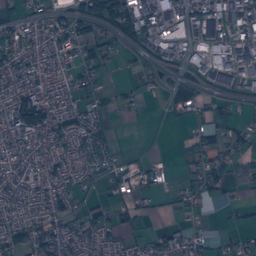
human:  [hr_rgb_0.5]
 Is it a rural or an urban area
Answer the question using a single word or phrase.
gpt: urban

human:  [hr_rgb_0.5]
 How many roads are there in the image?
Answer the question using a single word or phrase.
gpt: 647

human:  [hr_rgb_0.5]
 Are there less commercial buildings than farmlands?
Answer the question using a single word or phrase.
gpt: no

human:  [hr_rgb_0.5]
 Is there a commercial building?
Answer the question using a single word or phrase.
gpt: yes

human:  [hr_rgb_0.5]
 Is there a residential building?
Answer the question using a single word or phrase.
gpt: yes

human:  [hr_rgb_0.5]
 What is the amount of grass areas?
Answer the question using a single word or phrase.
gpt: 268

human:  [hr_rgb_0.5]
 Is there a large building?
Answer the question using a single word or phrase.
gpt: yes

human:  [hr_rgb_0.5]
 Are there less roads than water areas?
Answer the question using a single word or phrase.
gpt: no

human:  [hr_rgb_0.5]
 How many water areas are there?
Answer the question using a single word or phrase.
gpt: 17

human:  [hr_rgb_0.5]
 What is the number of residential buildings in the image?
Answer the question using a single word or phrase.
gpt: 6180

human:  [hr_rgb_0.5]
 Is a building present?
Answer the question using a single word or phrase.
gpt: yes

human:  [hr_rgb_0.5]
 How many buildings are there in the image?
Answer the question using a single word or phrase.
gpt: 6357

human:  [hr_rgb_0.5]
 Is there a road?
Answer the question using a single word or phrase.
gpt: yes

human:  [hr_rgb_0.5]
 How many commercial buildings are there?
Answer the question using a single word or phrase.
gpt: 120

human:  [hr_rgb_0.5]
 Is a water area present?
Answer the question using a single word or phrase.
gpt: yes

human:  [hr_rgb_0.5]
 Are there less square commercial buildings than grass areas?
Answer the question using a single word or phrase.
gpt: yes

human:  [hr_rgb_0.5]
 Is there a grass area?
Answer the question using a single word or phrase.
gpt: yes

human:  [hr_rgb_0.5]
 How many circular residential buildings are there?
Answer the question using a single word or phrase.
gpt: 2

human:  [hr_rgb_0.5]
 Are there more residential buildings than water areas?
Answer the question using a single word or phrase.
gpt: yes

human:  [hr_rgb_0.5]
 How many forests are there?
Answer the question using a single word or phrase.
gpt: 101

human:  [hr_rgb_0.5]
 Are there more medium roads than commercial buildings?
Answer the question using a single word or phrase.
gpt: no

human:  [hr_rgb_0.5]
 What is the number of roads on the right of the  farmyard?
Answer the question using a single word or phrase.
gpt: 511

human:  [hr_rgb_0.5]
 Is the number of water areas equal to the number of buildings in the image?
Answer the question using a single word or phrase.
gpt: no

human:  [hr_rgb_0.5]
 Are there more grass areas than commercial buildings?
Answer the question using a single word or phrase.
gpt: yes

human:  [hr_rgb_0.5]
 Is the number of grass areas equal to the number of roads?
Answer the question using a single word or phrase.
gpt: no

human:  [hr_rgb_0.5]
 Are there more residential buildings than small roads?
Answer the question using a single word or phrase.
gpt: yes

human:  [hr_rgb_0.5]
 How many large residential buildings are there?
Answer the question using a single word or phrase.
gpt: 11

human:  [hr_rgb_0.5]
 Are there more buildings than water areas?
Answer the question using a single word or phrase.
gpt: yes

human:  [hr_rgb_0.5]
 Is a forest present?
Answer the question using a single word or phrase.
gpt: yes

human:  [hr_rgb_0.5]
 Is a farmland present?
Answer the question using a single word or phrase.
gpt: yes

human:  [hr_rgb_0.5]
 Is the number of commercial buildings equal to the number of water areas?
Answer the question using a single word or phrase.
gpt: no

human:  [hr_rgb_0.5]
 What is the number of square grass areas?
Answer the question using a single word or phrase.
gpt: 1

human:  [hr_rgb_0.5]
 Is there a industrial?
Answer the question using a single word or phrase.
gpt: yes

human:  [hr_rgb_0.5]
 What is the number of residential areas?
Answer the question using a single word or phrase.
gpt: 5

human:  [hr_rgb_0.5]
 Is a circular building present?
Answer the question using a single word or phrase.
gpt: yes

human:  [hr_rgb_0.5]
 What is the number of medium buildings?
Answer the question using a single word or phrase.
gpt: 74

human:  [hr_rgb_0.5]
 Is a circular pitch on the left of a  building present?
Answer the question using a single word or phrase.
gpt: no

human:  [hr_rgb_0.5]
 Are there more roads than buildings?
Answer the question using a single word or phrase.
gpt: no

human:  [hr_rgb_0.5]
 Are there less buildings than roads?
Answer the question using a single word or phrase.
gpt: no

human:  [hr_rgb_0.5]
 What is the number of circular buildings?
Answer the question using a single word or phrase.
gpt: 2

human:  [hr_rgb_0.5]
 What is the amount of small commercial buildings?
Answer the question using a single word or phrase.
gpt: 58

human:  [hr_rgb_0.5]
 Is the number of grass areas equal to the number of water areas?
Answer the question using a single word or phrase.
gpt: no

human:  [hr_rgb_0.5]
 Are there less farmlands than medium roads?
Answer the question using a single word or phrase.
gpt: no

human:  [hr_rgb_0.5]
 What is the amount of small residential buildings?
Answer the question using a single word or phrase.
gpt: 6140

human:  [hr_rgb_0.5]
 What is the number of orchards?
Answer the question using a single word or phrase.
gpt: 22

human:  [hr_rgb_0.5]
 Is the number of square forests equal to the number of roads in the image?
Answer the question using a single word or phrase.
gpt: no

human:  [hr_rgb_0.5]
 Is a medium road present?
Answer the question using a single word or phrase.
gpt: no

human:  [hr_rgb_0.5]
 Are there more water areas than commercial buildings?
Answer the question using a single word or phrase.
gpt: no

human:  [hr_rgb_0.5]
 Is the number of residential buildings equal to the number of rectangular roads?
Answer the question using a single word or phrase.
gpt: no

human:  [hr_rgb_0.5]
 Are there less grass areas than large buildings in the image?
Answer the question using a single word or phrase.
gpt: no

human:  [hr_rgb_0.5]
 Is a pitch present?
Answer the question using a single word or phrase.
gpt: yes

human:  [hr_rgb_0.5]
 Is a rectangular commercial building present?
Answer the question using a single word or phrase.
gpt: yes

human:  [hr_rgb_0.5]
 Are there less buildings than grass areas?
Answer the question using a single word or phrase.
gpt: no

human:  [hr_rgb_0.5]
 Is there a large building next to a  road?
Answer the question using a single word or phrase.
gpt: yes

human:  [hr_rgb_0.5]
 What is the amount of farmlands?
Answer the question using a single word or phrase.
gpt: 62

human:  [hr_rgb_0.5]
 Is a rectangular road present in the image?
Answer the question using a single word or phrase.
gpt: no

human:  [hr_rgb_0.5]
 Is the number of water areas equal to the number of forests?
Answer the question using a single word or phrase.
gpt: no

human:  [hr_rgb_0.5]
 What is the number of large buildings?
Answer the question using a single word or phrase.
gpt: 32

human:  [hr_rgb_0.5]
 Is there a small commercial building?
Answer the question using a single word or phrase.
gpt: yes

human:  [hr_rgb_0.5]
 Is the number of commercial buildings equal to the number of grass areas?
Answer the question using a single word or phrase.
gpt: no

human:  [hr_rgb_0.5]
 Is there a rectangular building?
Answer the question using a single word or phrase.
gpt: yes

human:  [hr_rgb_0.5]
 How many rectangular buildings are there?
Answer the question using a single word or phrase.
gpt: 3339

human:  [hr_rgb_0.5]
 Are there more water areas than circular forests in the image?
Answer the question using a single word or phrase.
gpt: yes

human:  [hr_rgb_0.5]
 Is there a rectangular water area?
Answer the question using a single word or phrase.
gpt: yes